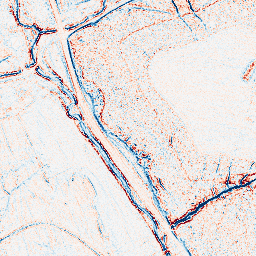
Category: edge_preserving
Decomposition family: bilateral
Decomposition parameters: d: 5
sigma_color: 75
sigma_space: 100
Upsampling method: bicubic
Upsampling parameters: scale: 2
Upsampling scale: 2